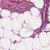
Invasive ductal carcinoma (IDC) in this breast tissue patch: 0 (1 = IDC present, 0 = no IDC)